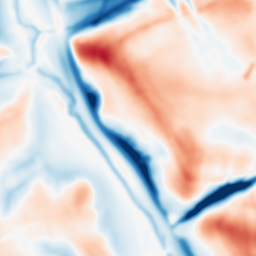
Category: multiscale
Decomposition family: dog_multiscale
Decomposition parameters: sigma_ratio: 2
n_scales: 3
base_sigma: 2
Upsampling method: quartic
Upsampling parameters: scale: 4
Upsampling scale: 4